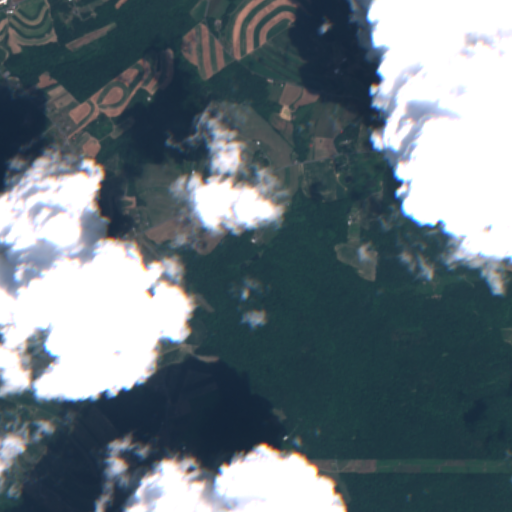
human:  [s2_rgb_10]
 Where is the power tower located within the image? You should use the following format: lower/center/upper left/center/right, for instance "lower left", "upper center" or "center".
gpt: The power tower is located in the lower of the image.
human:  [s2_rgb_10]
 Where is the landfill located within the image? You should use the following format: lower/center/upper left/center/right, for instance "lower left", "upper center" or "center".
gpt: There is no landfill in the image.